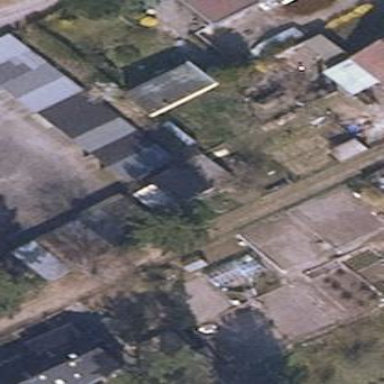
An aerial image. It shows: Group of garages.